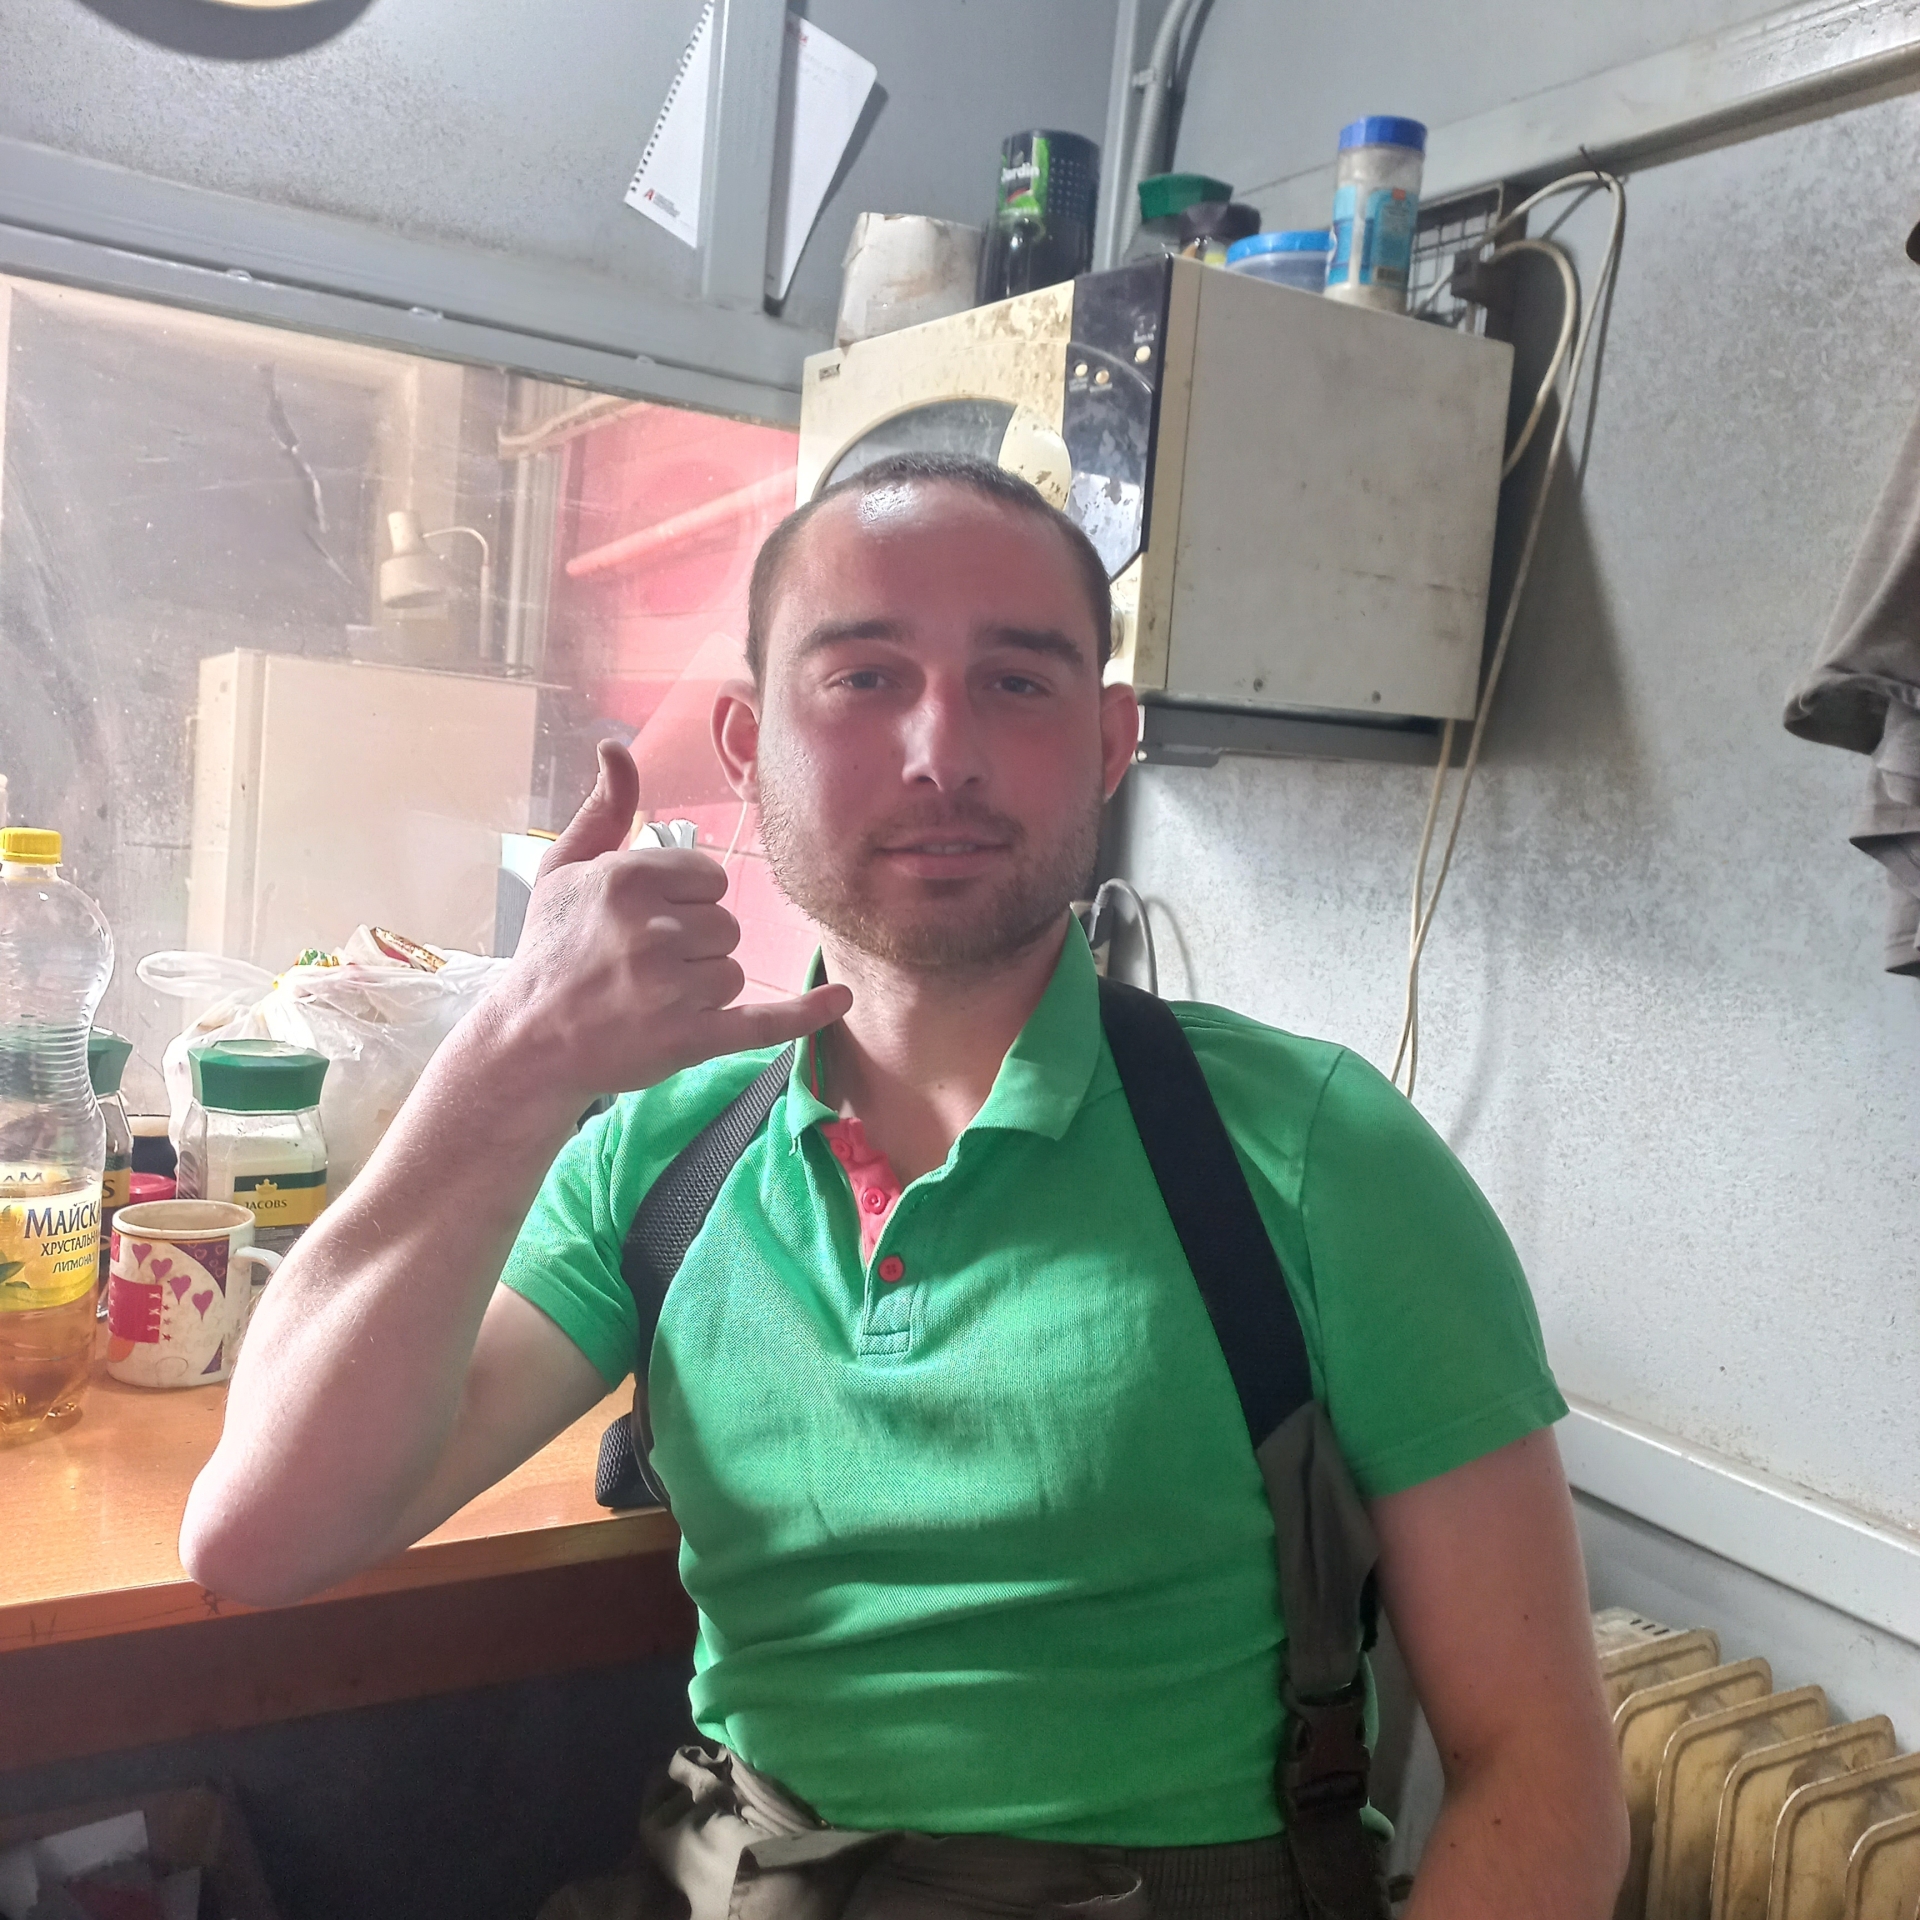
Label: noise